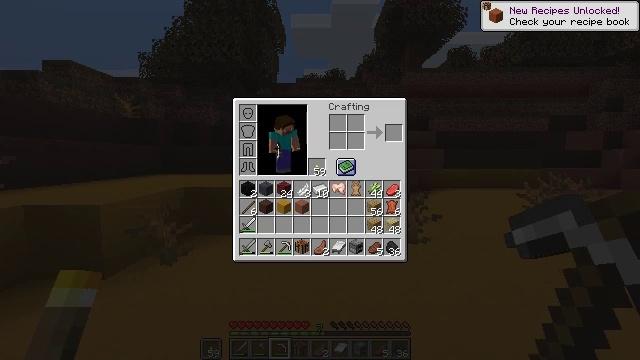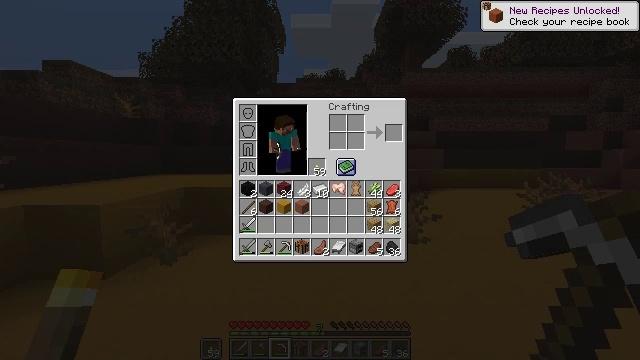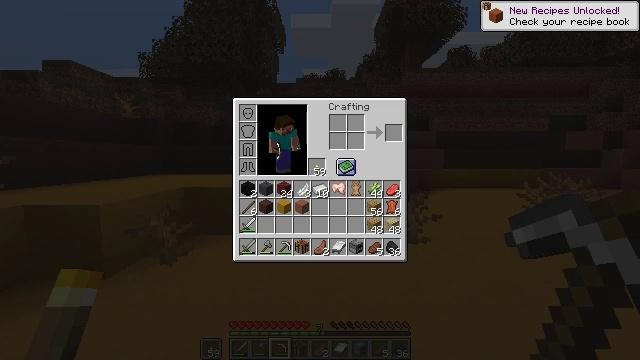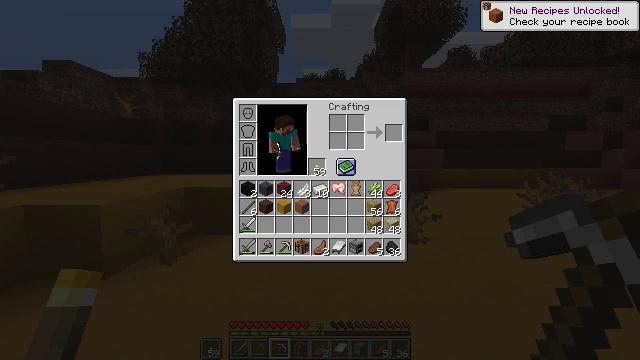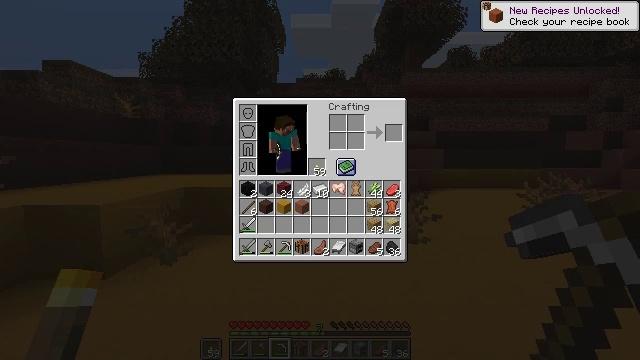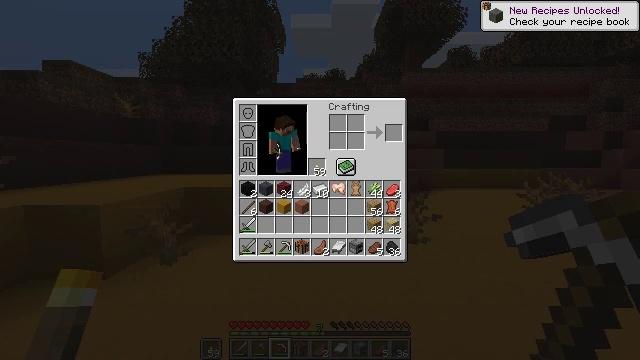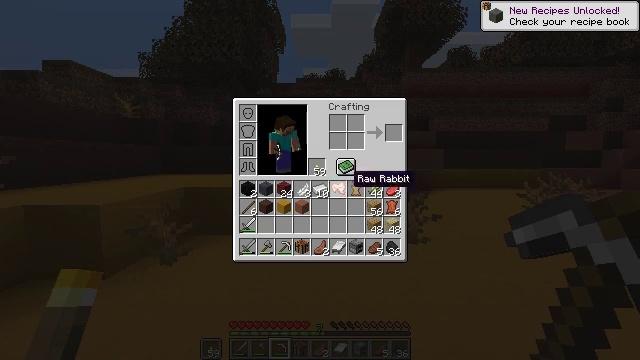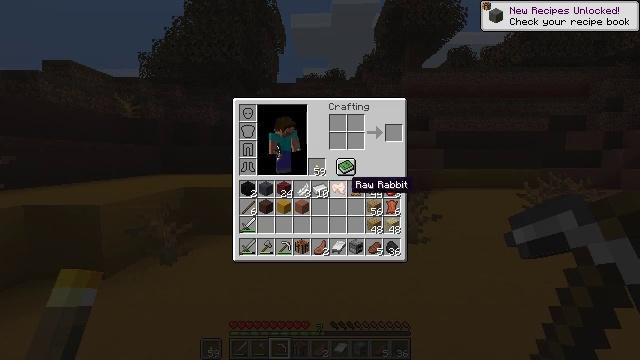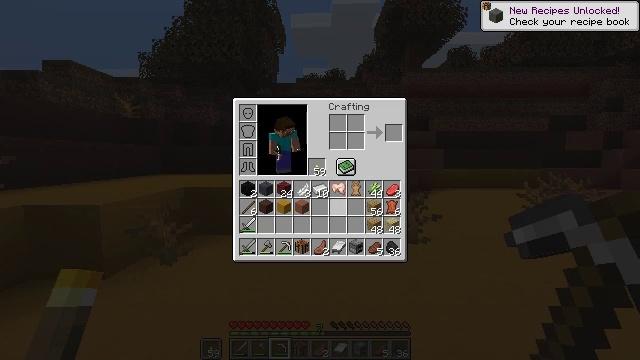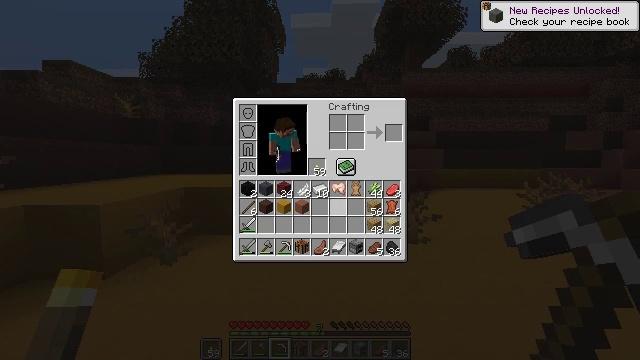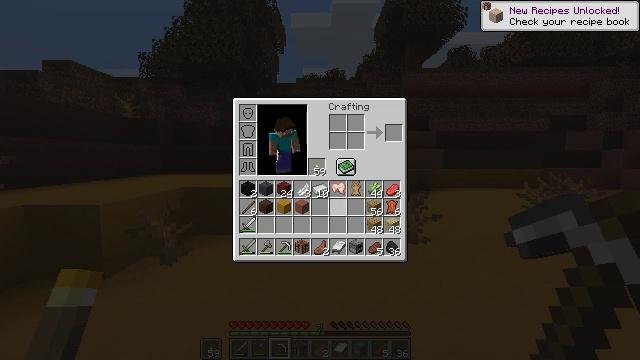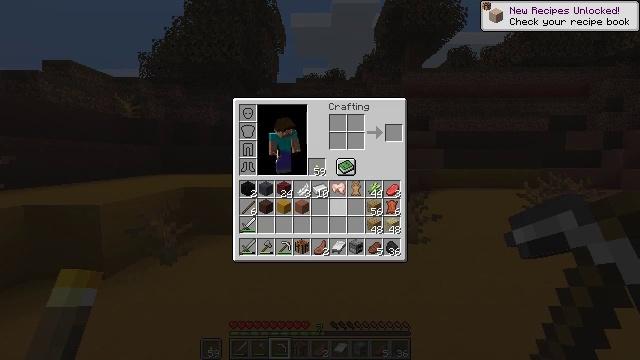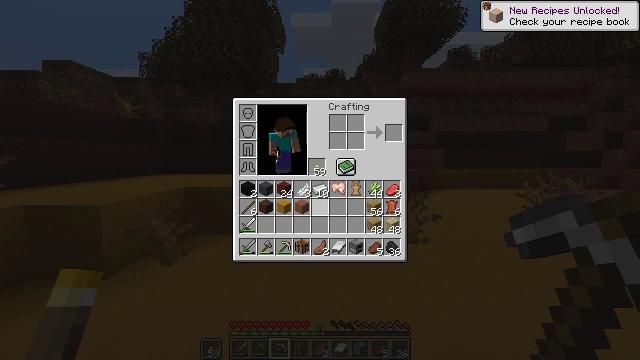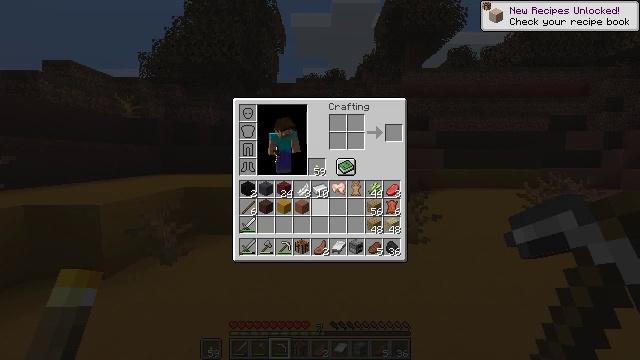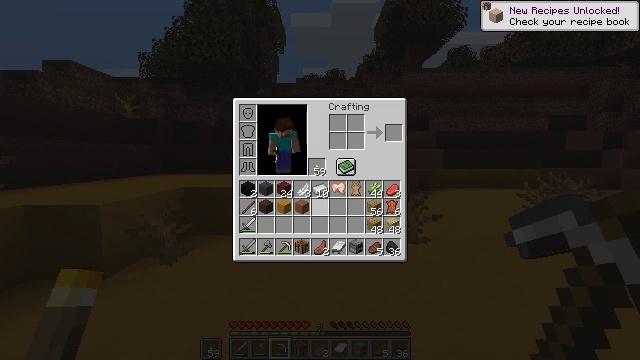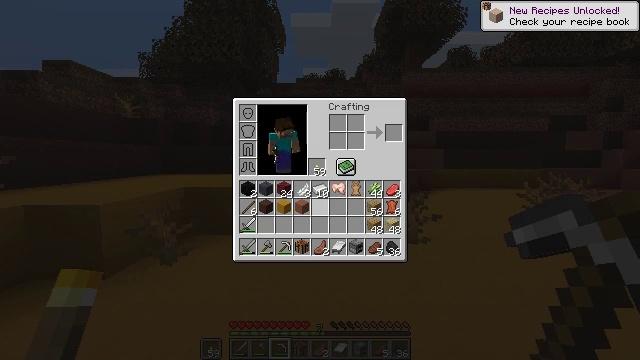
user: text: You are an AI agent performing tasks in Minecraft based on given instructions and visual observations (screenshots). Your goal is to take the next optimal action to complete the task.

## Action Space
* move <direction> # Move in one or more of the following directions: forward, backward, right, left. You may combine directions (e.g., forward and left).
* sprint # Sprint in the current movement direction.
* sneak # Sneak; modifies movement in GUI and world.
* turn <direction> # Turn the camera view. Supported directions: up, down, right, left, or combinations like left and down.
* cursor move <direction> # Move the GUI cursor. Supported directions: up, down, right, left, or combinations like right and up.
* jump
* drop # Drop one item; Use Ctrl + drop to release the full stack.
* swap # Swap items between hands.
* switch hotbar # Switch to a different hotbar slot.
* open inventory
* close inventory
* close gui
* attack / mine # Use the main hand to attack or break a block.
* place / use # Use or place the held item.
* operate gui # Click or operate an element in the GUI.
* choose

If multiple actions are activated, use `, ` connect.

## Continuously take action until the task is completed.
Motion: motion action
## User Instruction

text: Mine the brown terracotta block.
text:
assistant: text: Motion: no_op
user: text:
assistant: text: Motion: no_op
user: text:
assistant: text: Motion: no_op
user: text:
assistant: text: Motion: no_op
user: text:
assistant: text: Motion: no_op
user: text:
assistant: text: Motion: cursor move down
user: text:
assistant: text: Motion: no_op
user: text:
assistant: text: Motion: cursor move down
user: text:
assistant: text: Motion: cursor move left
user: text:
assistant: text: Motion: no_op
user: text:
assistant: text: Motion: no_op
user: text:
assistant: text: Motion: cursor move left
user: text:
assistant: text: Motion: no_op
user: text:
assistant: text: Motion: cursor move left
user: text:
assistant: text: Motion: no_op
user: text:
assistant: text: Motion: no_op
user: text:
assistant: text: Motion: no_op
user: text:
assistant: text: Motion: no_op
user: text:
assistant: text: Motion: no_op
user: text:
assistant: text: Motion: no_op
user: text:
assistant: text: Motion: no_op
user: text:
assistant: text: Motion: no_op
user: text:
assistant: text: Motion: no_op
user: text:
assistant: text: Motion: no_op
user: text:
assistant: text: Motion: no_op
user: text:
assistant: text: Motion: no_op
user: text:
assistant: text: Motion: no_op
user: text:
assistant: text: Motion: no_op
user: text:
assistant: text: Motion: no_op
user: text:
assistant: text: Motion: no_op